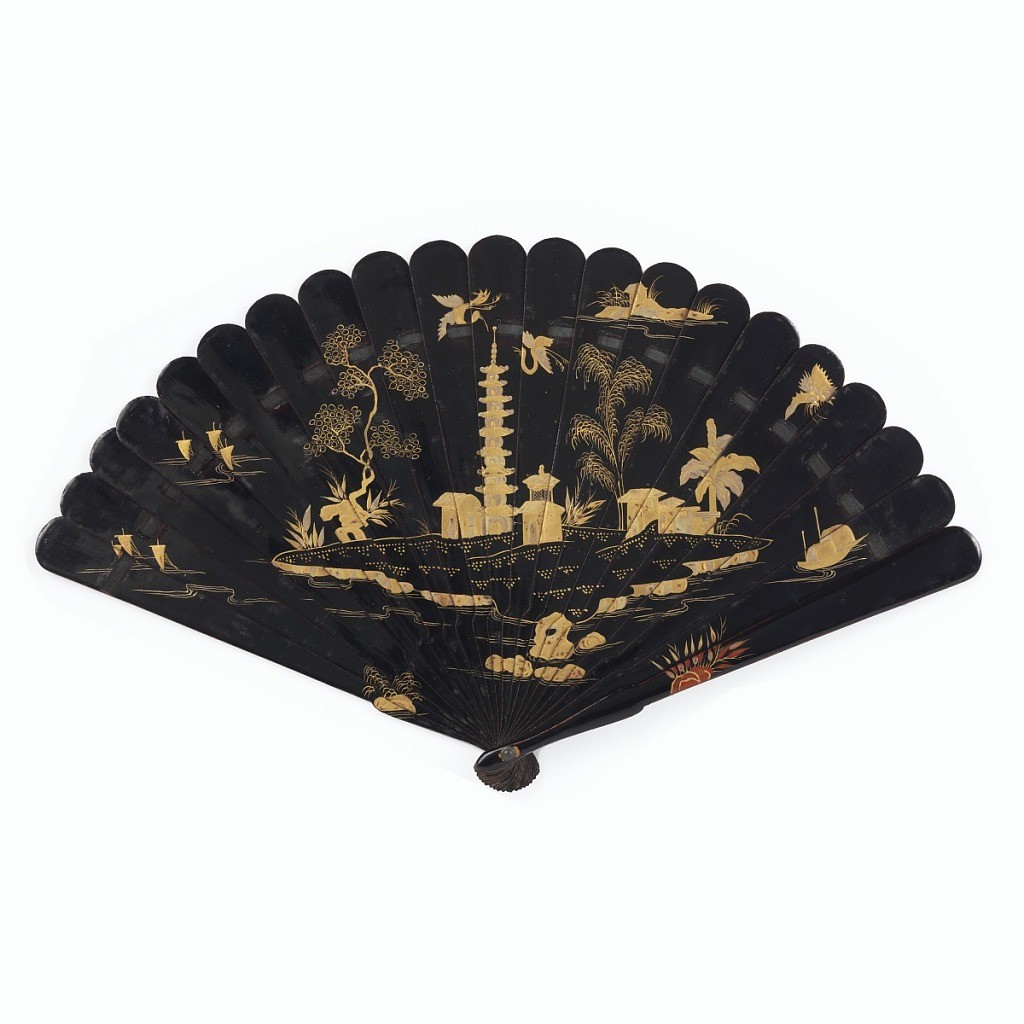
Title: Brisé fan
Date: mid- 19th century
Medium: Lacquered and gilded wood sticks
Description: Brisé fan of black lacquered wood with gilt decoration. On the obverse, an island with houses and a pagoda. On the reverse, islands with houses and a small bridge.